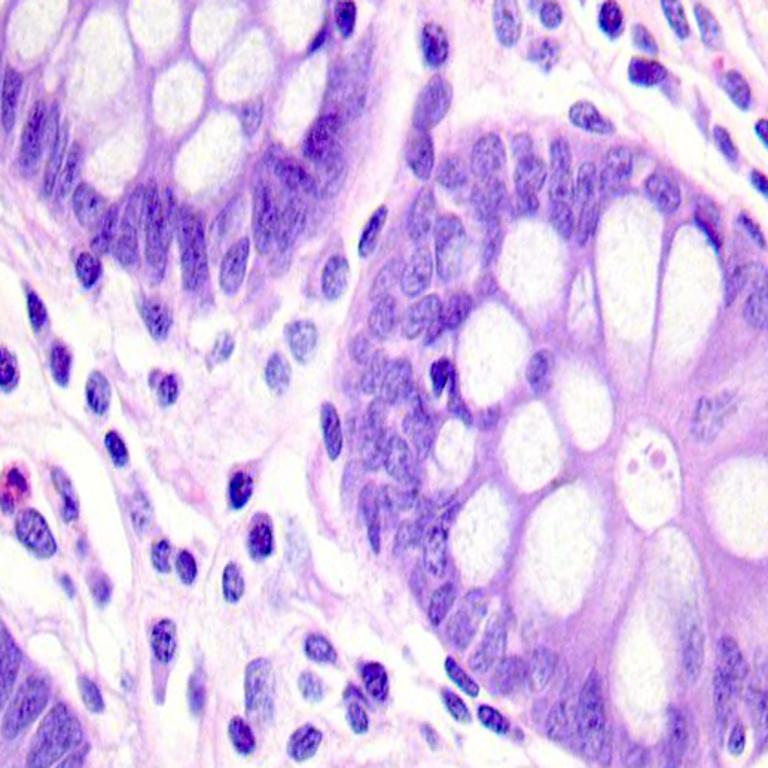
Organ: colon
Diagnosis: benign